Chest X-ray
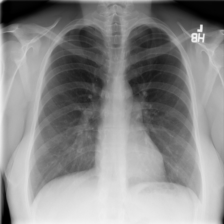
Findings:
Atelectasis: negative
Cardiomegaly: negative
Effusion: negative
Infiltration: negative
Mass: negative
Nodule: negative
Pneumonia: negative
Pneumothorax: negative
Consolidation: negative
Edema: negative
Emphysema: negative
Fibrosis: negative
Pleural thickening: negative
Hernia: negative